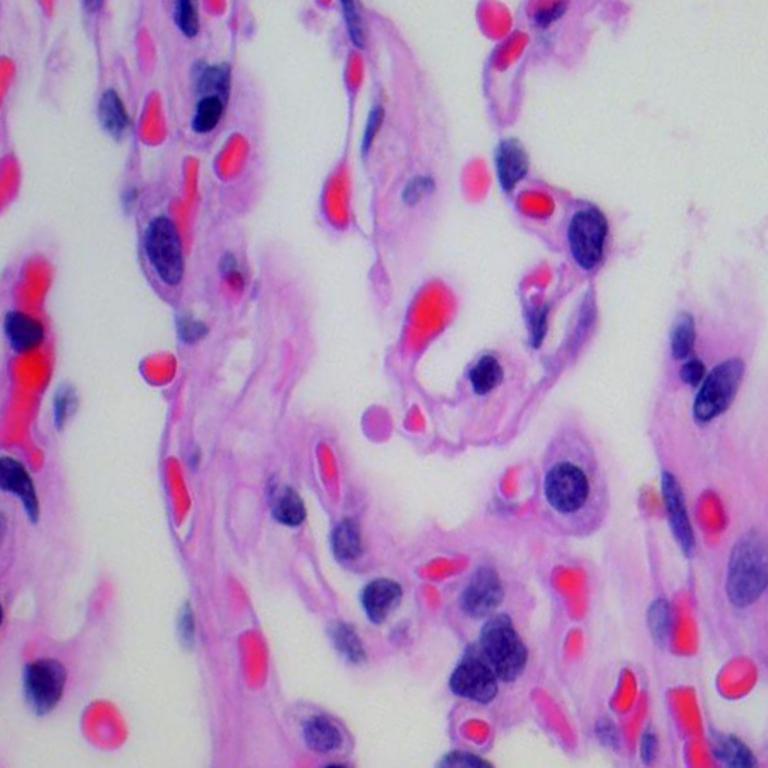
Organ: lung
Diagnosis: benign